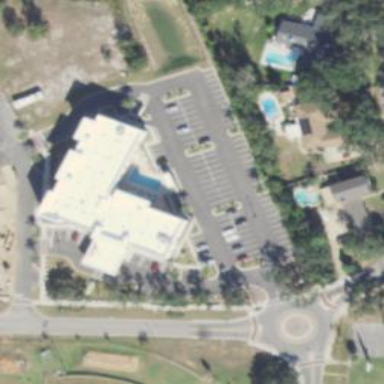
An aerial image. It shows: Hotel building.